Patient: sex M, age 67
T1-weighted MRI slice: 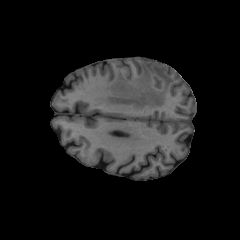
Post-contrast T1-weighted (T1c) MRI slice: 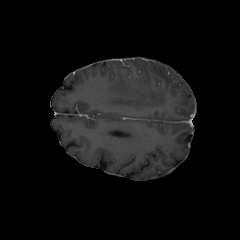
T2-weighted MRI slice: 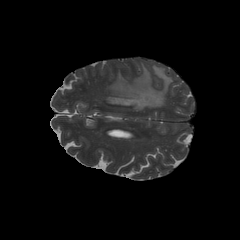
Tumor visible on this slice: yes
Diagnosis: Glioblastoma, IDH-wildtype
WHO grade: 4